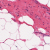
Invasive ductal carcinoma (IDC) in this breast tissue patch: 0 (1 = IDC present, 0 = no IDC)